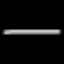
Label: line